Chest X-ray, PA view. Patient: 48 years old, sex F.
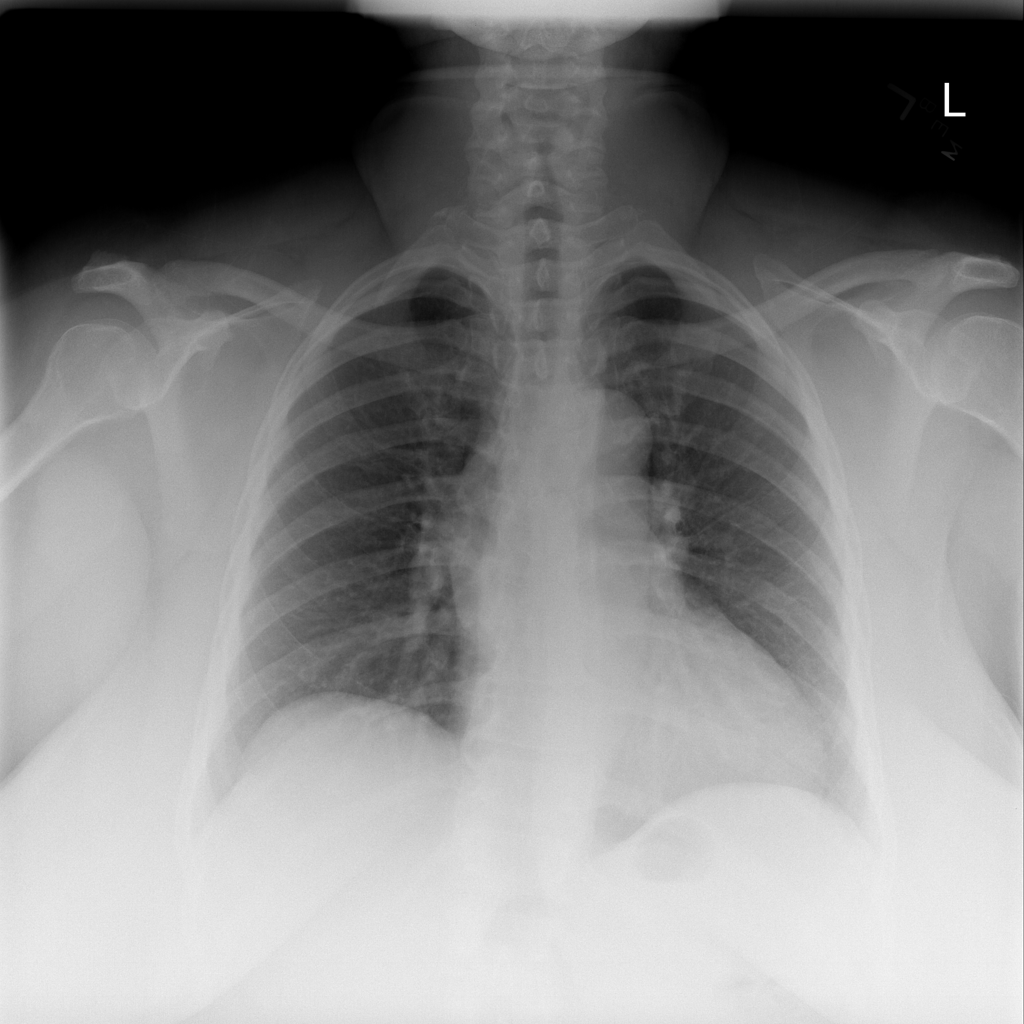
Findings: No Finding